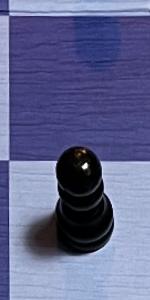
Label: Pawn_Black